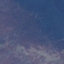
Label: HerbaceousVegetation